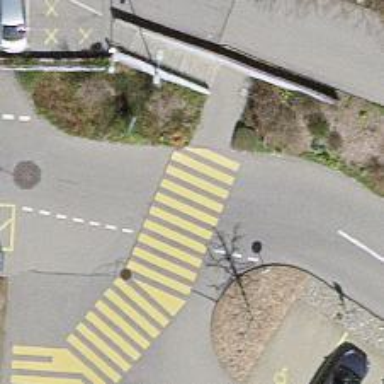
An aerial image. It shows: Uncontrolled zebra crossing on the road.